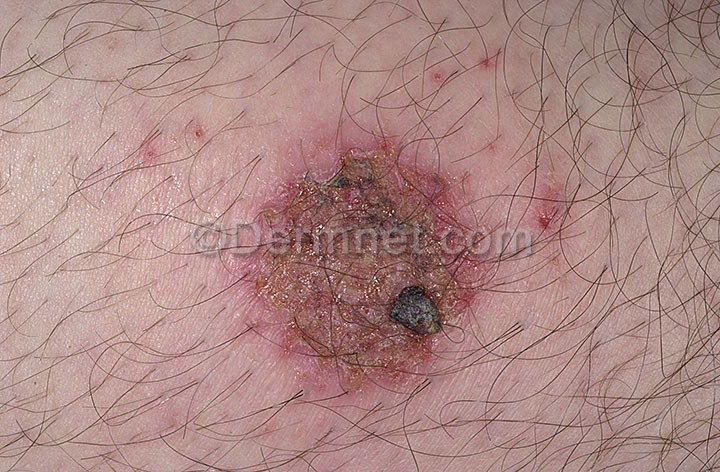
Disease: Eczema Photos